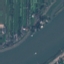
Label: River